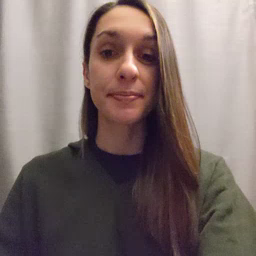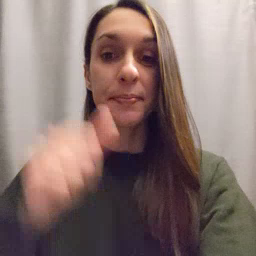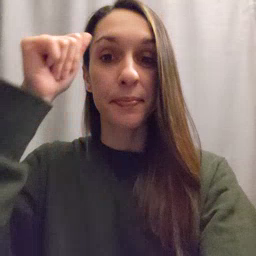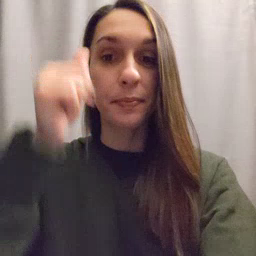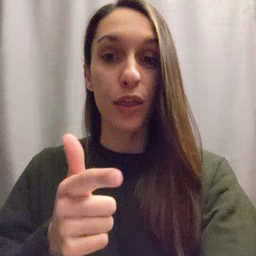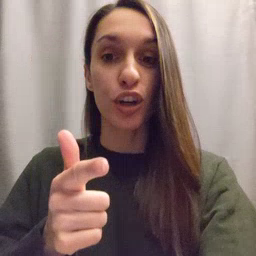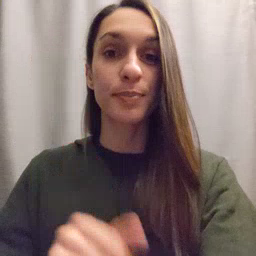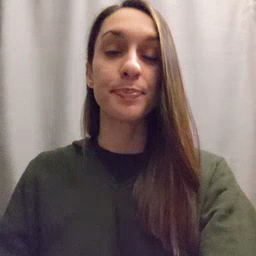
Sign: brother